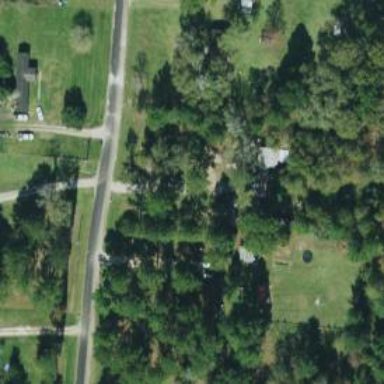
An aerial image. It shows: Driveway.